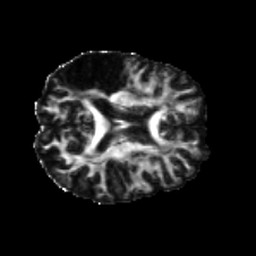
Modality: FA
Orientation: axial
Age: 59
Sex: female
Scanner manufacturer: siemens
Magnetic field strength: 3 T
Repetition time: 5.25 s
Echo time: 0.08 s